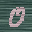
Label: 0